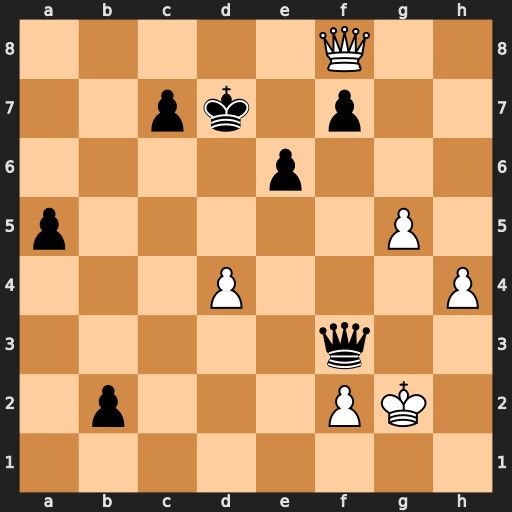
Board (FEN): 5Q2/2pk1p2/4p3/p5P1/3P3P/5q2/1p3PK1/8
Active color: w
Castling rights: -
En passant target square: -
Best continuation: Kxf3 b1=Q Qxf7+